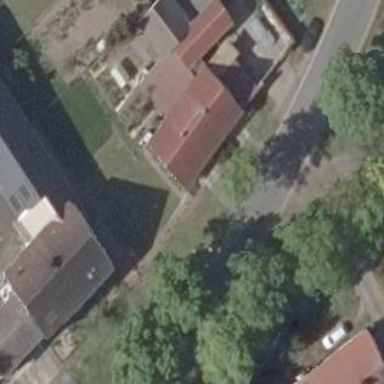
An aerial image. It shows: Gabled building with roof oriented along its structure.